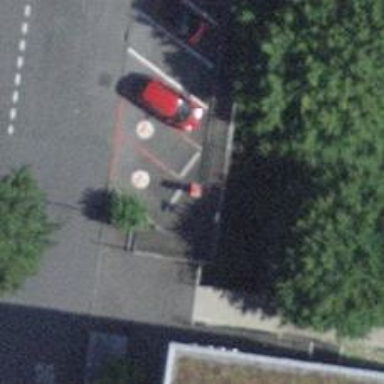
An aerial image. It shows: Charging station.